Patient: sex M, age 65
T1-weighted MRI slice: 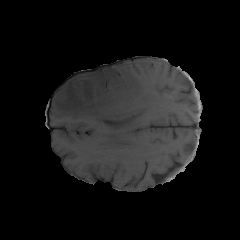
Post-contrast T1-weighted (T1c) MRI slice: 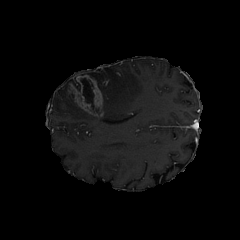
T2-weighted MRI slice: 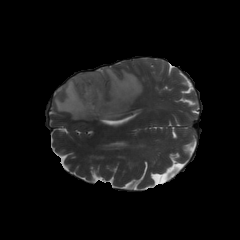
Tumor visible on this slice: yes
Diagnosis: Glioblastoma, IDH-wildtype
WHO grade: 4